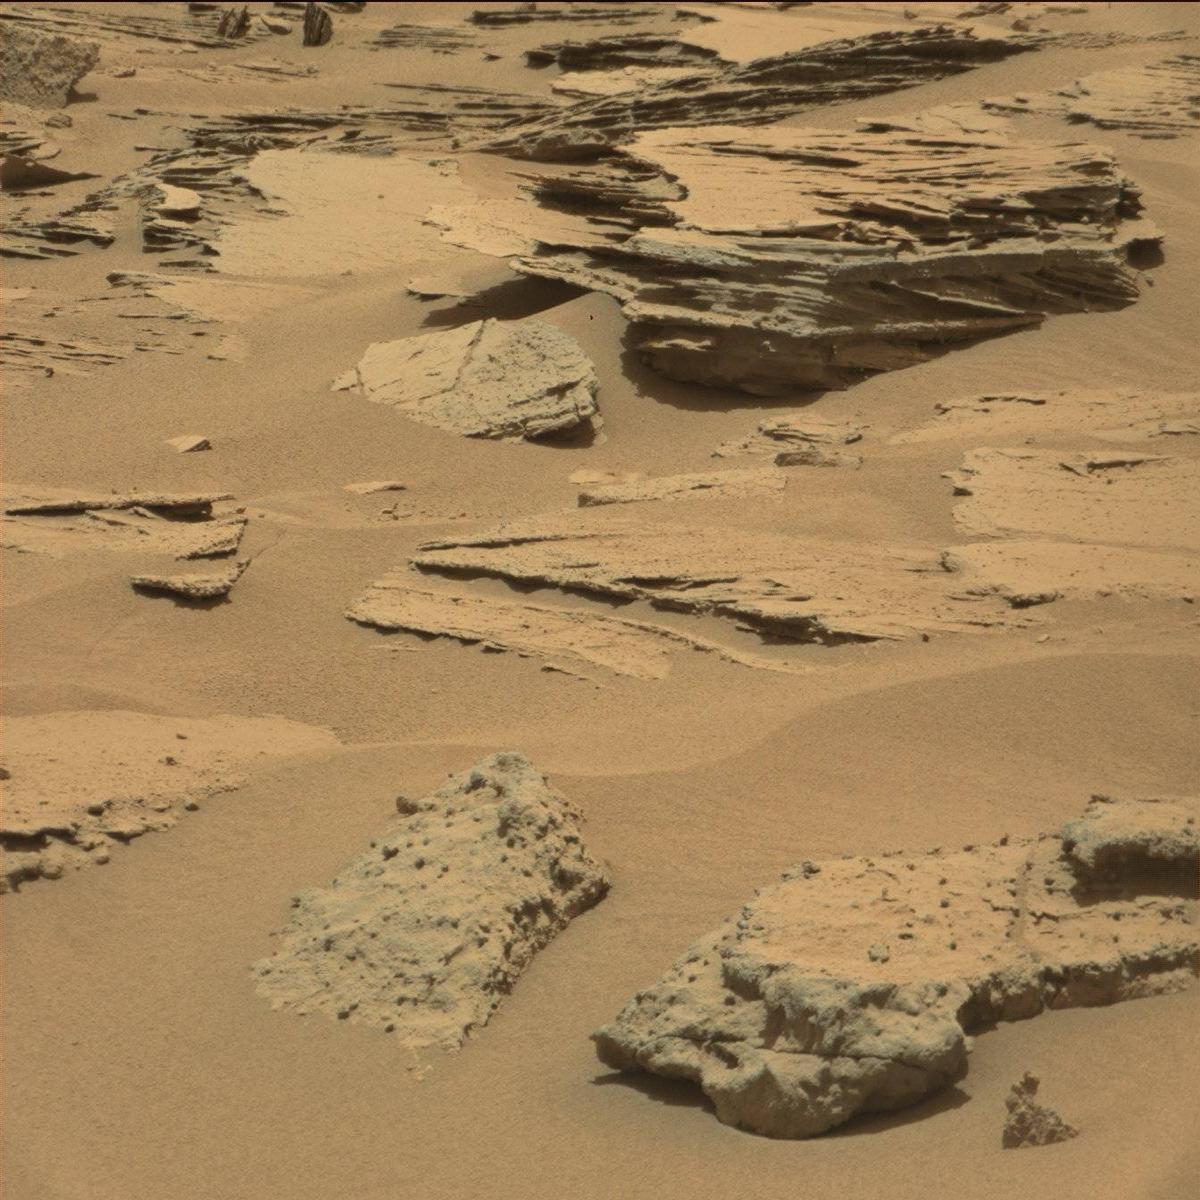
Terrain classes present: Bedrock, Rock, Sand / Soil